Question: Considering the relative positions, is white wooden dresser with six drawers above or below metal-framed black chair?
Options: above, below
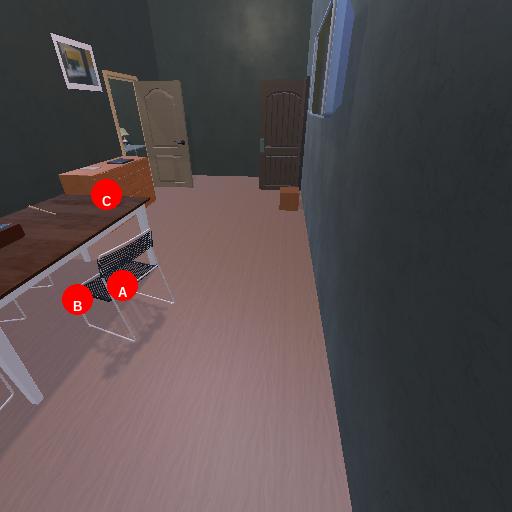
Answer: above